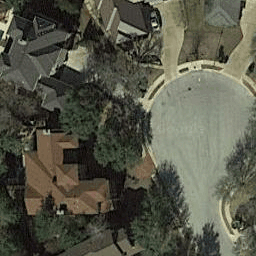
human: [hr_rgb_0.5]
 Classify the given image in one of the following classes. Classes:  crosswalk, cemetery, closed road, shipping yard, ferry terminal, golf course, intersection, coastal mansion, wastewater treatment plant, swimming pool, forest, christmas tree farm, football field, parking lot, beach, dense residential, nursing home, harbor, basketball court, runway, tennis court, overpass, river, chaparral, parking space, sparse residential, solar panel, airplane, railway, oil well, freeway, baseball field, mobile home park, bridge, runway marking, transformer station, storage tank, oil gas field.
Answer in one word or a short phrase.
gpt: closed road